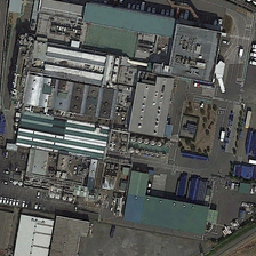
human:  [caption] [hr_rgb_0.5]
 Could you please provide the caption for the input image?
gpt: There is a factory with white truck and blue container near two roads.

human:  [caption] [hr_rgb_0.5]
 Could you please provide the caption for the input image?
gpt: There is a factory along two roads, white trucks and blue containers.

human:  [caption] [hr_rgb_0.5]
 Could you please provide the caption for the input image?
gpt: it is a prosperous industrial area surrounded by roads .

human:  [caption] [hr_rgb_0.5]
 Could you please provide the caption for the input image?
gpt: the industrial which includes some cyan and grey workshops is surrounded by a road .

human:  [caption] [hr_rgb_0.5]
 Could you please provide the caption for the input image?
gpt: There's a factory with white trucks and blu e containers next to two roads.